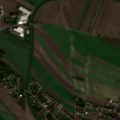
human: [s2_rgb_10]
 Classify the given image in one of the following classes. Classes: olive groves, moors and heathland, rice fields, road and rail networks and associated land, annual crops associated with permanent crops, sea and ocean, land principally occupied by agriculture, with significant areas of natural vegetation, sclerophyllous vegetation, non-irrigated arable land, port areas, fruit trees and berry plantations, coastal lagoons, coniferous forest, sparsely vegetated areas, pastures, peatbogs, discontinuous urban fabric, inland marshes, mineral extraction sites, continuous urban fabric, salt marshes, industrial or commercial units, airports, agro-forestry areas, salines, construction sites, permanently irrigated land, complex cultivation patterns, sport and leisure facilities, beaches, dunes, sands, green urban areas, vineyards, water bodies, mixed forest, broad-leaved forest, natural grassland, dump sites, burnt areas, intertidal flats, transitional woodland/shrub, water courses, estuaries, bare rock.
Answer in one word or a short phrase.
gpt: discontinuous urban fabric, industrial or commercial units, non-irrigated arable land